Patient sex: M
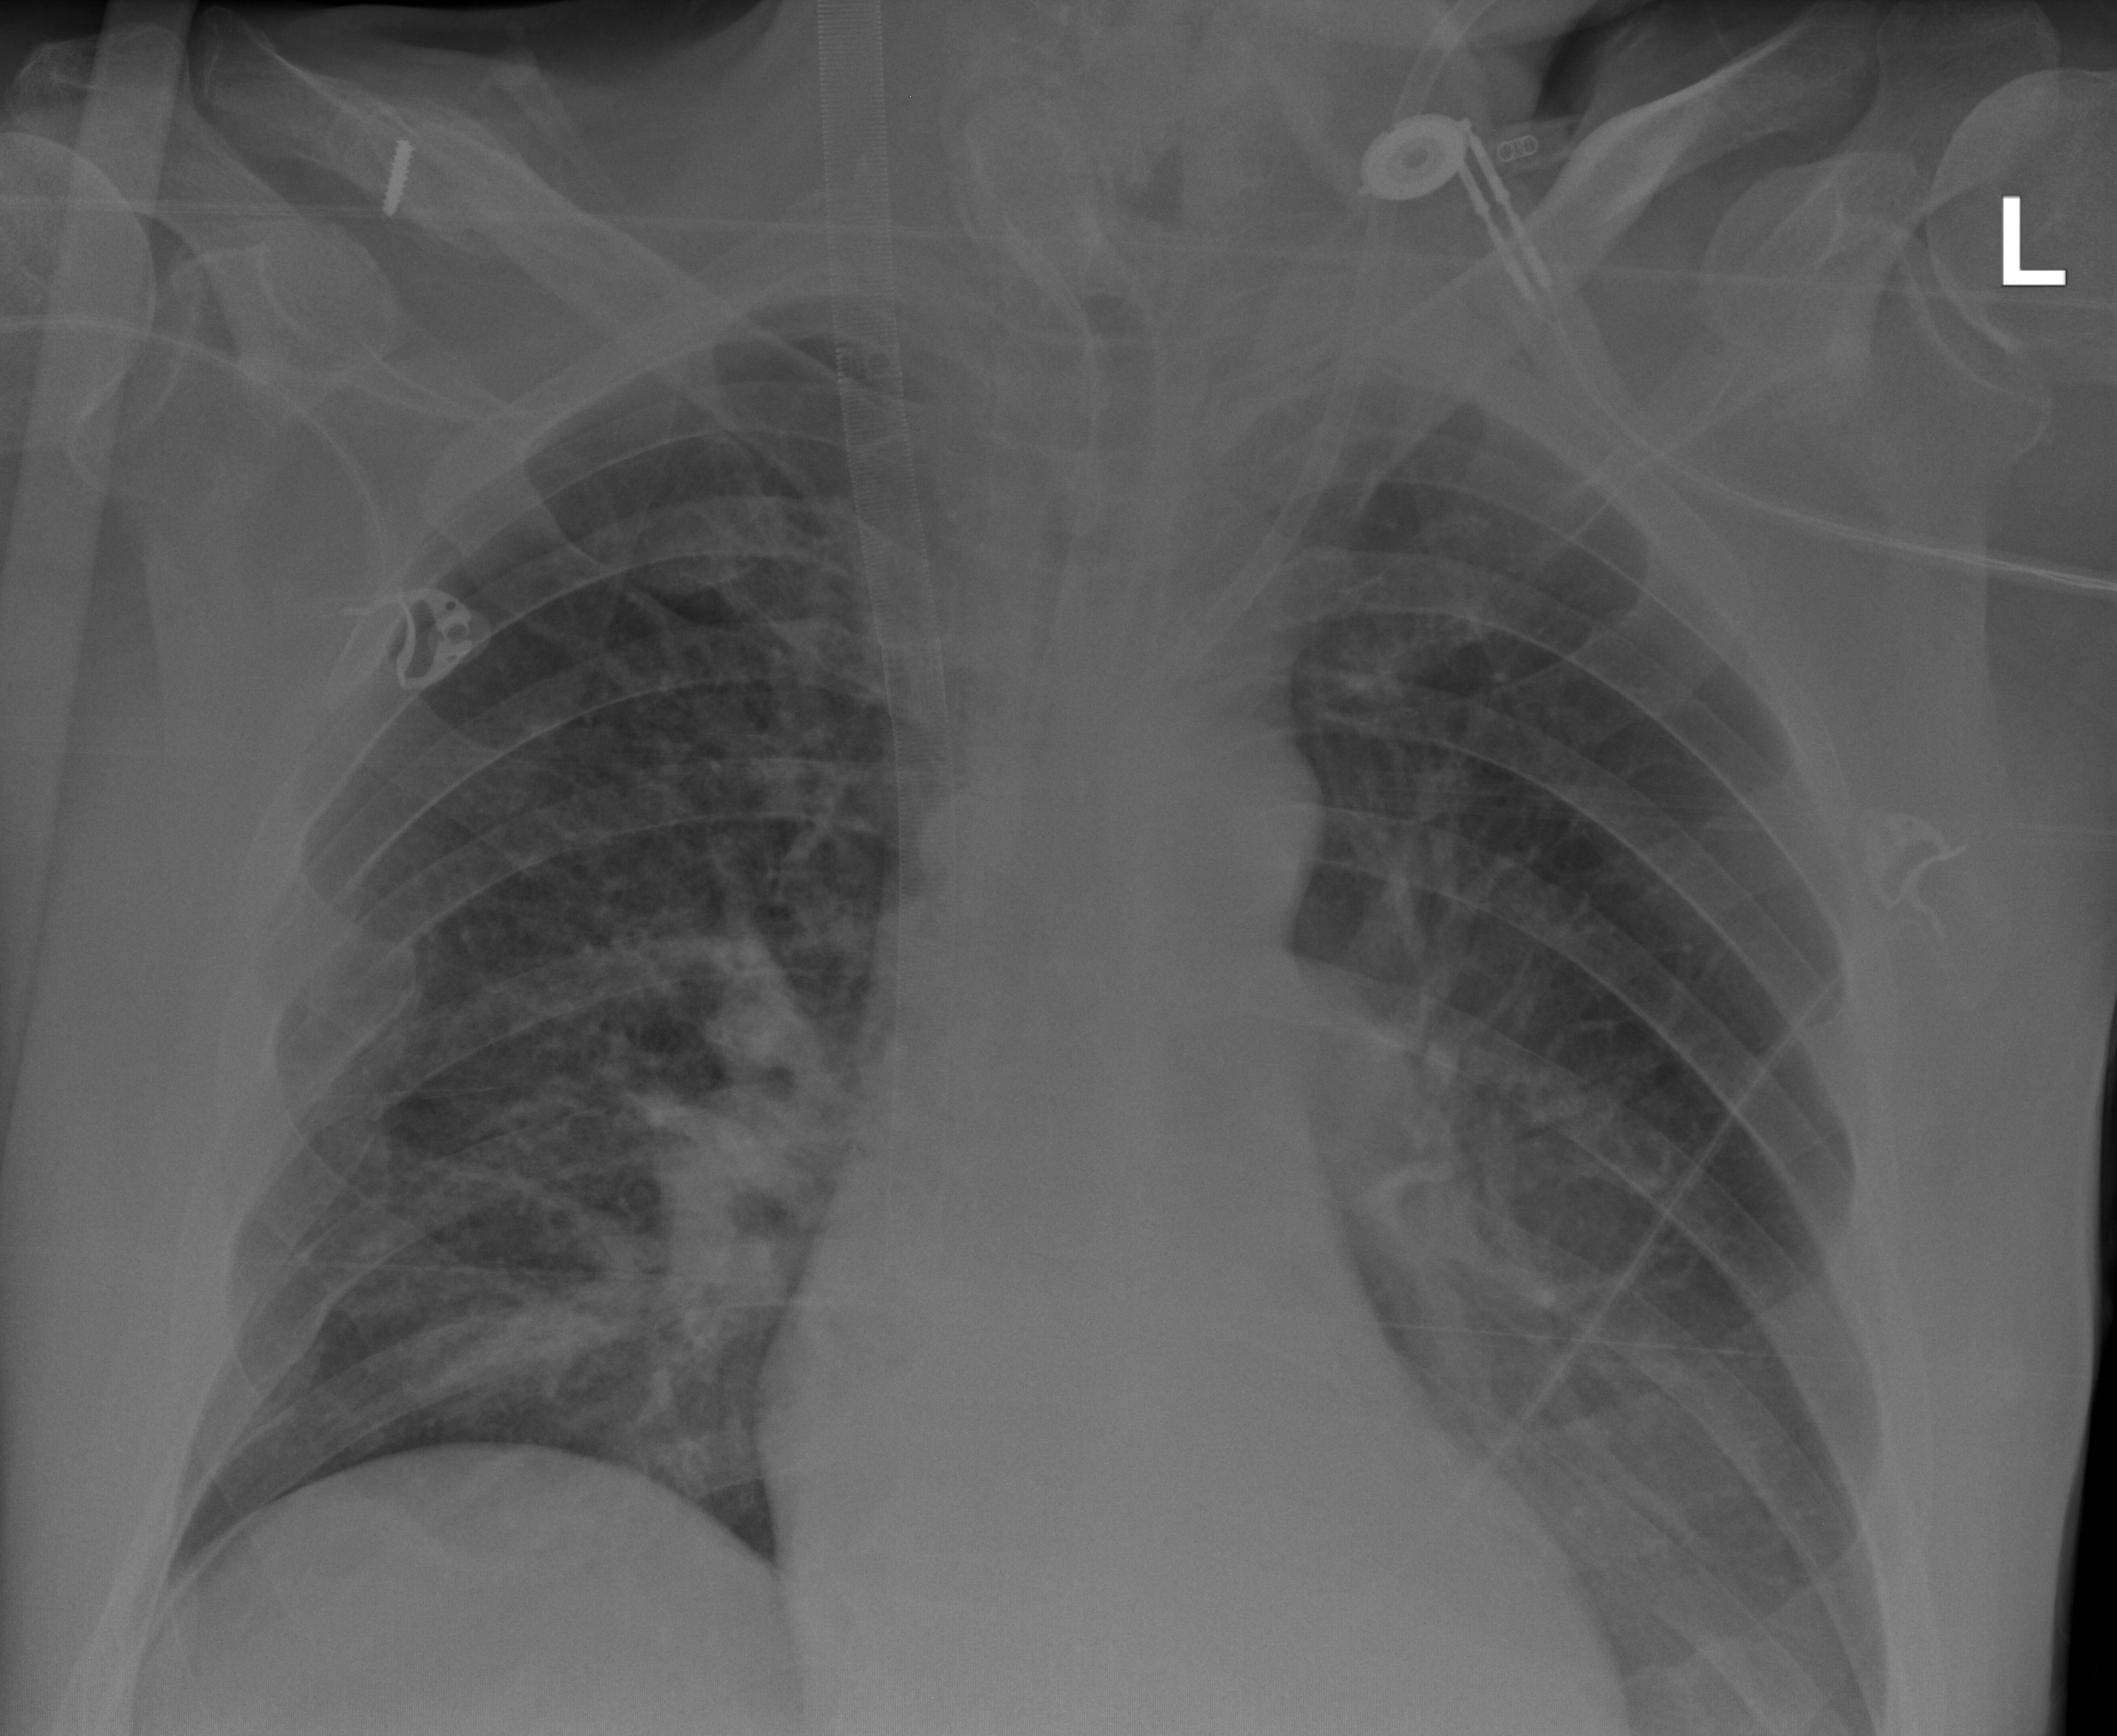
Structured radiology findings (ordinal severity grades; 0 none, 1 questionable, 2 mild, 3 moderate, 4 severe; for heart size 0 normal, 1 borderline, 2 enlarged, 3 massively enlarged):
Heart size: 1
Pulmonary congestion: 3
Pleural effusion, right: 0
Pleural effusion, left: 0
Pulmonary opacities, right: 0
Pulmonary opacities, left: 2
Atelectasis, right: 2
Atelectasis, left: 0